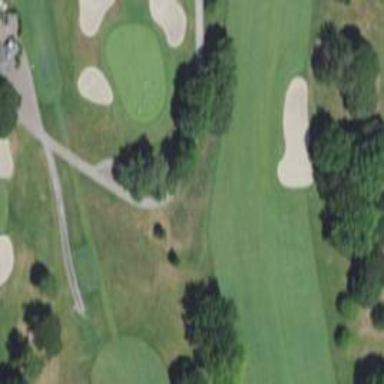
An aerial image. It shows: Service road used as golf cart path.